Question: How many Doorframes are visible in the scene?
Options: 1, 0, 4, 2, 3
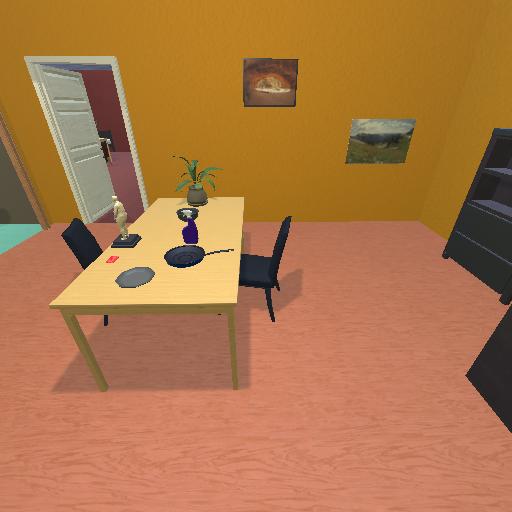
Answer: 1